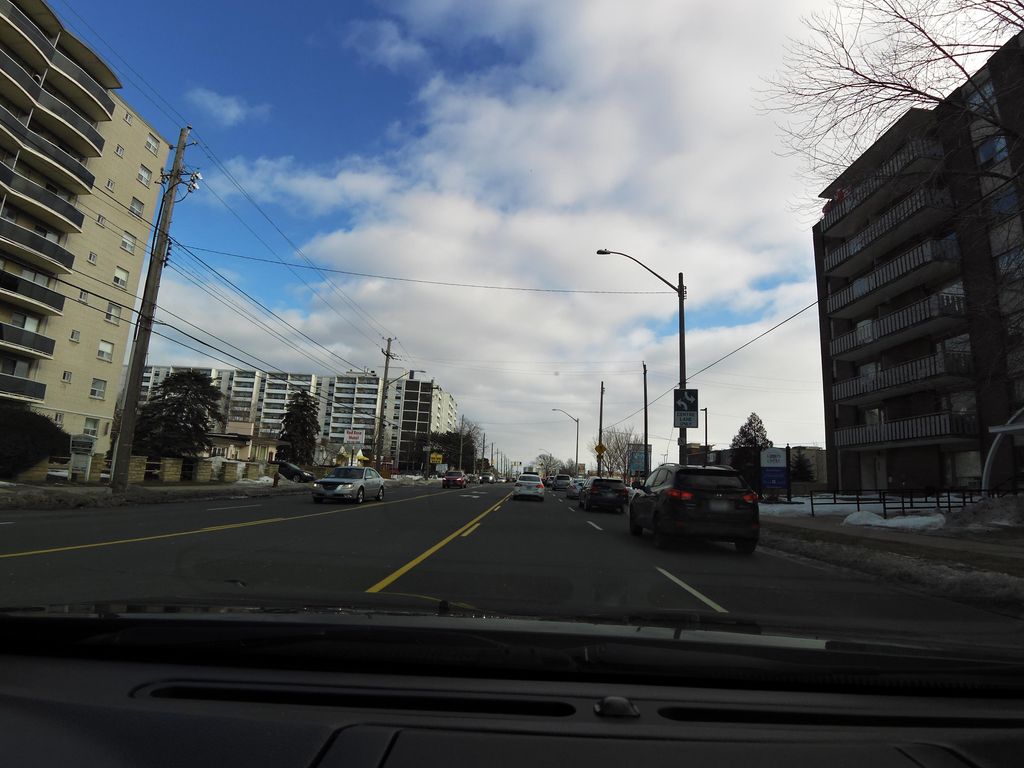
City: hamilton